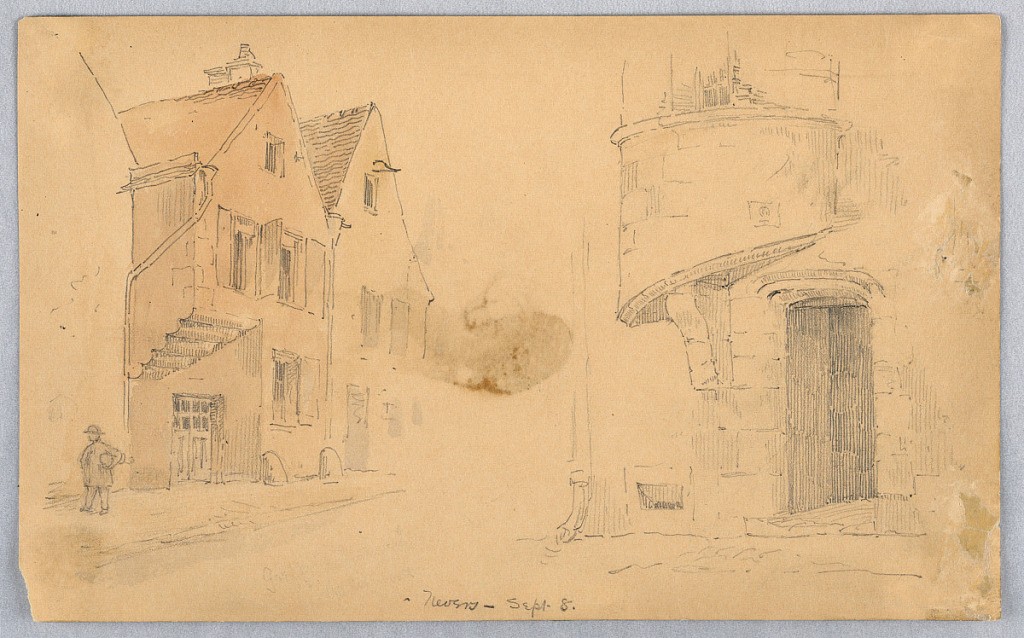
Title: Nevers
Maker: Arnold William Brunner, American, 1857–1925
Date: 1883
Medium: Graphite, brush and orange wash on pink paper
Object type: Drawing
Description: Left, sketch of houses and man with hat and unidentified object under his arm, walking on sidewalk. Right, sketch of building and doorway, turret above and drain pipe.